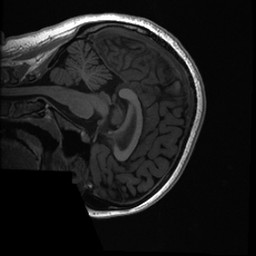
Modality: T1w
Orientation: sagittal
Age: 19
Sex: female